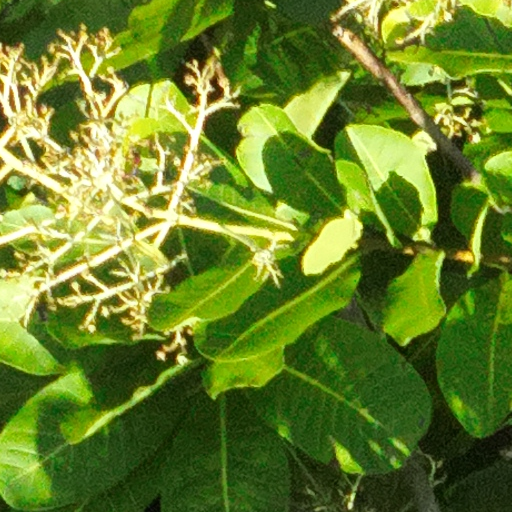
Species: Anacardium excelsum
GBIF accepted scientific name: Anacardium excelsum
Crown area (m\u00b2): 226.048